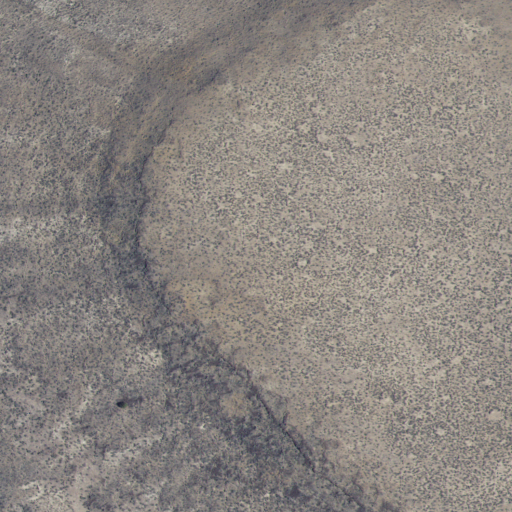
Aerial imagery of mountain in Idaho named The Dome containing only shrub